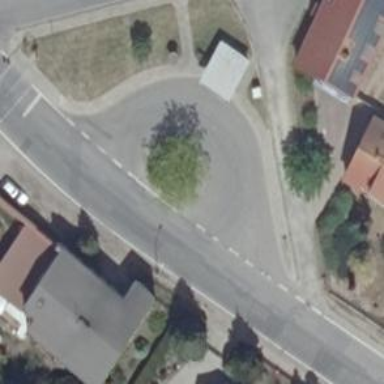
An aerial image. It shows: Secondary road with asphalt surface.